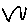
Label: zigzag